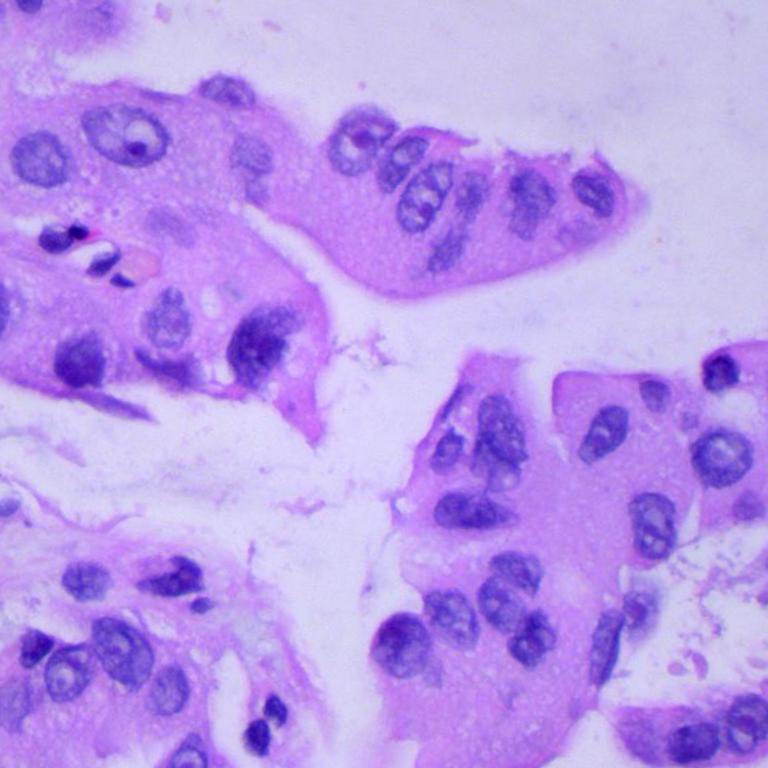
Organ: lung
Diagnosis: adenocarcinomas